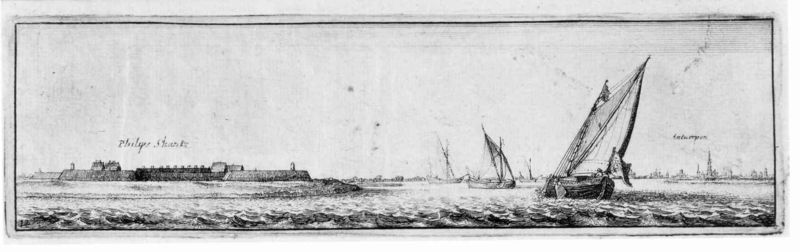
Titel: Philips Shantz bei Antwerpen
Künstler: Wenzel Hollar
Standort: Karlsruhe
Institution: Staatliche Kunsthalle Karlsruhe
Schlagwörter: himmel, meer, wasser, weiß, fluss, kirchturm, landschaft, menschen, see, stadt, abend, grau, schwarz, skizze, zeichnung, gebäude, rahmen, signatur, deich, horizont, häuser, wind, gewässer, kirche, insel, land, drei, boot, boote, ruder, turm, gischt, küste, schiff, schiffe, schrift, segel, segelboot, segelschiffe, welle, wellen, papier, umrisse, fahnen, vedute, fahne, fischer, segelschiff, dächer, mauer, grafik, graphik, tag, linien, silhouette, damm, hafen, werft, kai, masten, wehr, krieg, seestück, segelboote, befestigung, name, burg, dom, festung, druck, schnitt, schwarzweiss, radierung, stich, illustration, text, niederländisch, kathedrale, flecken, regatta, karte, flämisch, himel, nordsee, kupferstich, hafenanlage, hamburg, antwerpen, schaumkrone, belagerung, hagen, persepktive, fahen, welen, uboot, 18.jahrhundert, hallig, philips, schanze, philip stertz